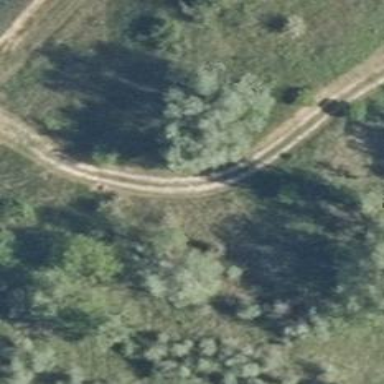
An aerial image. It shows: Track with grade 3 tracktype.